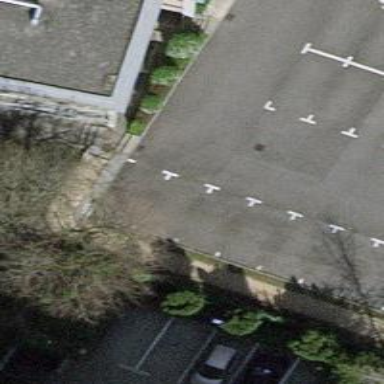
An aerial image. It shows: Parking aisle designated as service road.